Interaction volume radius: 5 \u00c5
Interaction volume height: 20 \u00c5
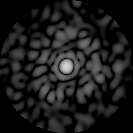
Disorder parameter: 0.7954